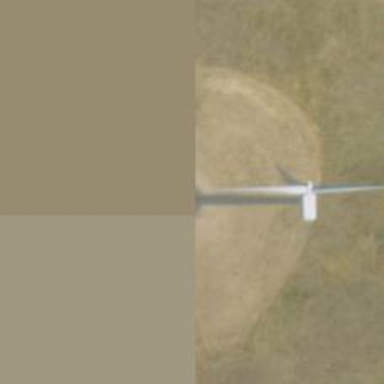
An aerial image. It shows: Wind generator powered by horizontal-axis wind turbine.